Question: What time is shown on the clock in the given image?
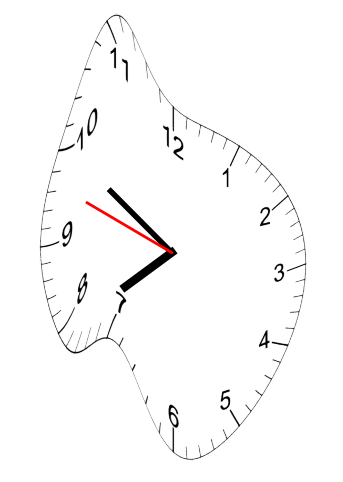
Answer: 07:49:48